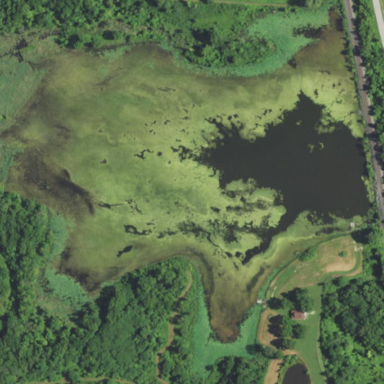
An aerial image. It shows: Beautiful lake surrounded by nature.